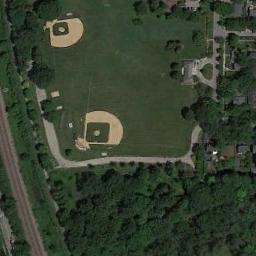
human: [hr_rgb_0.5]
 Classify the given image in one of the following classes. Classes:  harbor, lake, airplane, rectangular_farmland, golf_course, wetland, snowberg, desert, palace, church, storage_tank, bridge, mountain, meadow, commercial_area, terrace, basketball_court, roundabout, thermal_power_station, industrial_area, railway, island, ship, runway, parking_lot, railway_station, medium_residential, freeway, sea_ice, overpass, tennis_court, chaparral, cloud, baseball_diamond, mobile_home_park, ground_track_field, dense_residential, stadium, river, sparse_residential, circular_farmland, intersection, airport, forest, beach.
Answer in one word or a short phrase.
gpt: baseball_diamond